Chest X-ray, PA view. Patient: 53 years old, sex F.
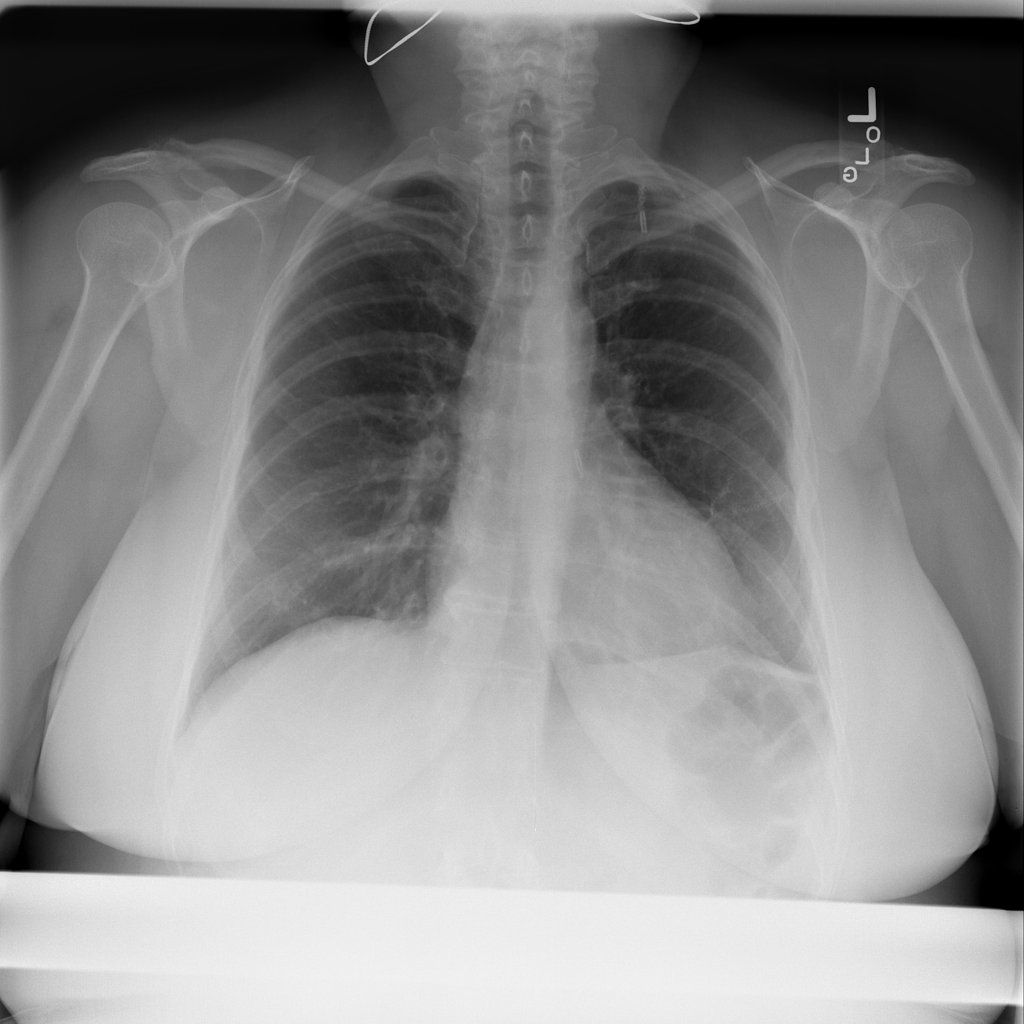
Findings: Pneumothorax